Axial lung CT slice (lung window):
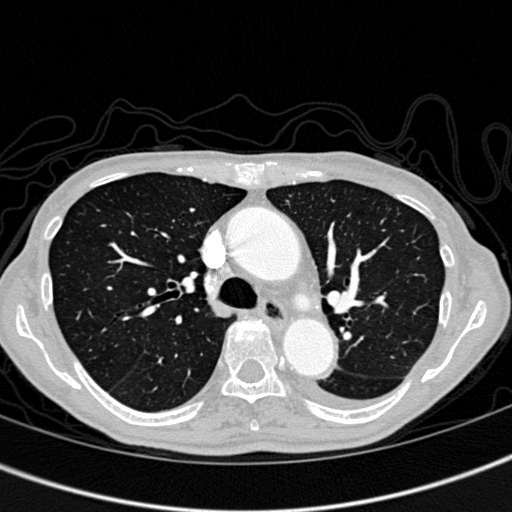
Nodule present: no